Question: I am recieving the Encrypted data by server (BLOWFISH ALGORITHM) , I have to decrypt it by using blowfish algorithm in IOS.
you can donwload my code from here : <URL>
I am struggling from 2 days with this task , I try lot of links and find few useful :
1. Blowfish Source code
2. How to implement Blowfish algorithm in iOS
3. http://www.codeding.com/articles/blowfish-encryption-algorithm-for-iphone
In third link, i got ECB ( I have to decrypt using ECB). but this code also not gives correct output after decryption.
I am using a online tool for testing and this shows correct output : <URL>
'''
Key = 20zE1E47BE57$51
Input value is = aed5c110d793f850521a4dd3a56a70d9
Algorithm = BLOWFISH
Mode = ECB
Decode the input using= Hexa
output = aYzY1380188405 ( this is correct output which i want)
'''
and I am getting : 1aAhOC/o1iAF
Here is my code :
'''
//Mode selected by default in nib: "ECB"
NSString *modeString = [encryptionModeControl titleForSegmentAtIndex:encryptionModeControl.selectedSegmentIndex];
BlowfishAlgorithm *blowFish = [BlowfishAlgorithm new];
[blowFish setMode:[BlowfishAlgorithm buildModeEnum:modeString]];
[blowFish setKey:key];
[blowFish setInitVector:initVector];
[blowFish setupKey];
NSString *cipherText = cipherTextView.text;
NSString *plainText = [blowFish decrypt:cipherText];
NSLog(@"cipher-text: %@", cipherText);
NSLog(@"plain-text: %@", plainText);
'''
Note : Server side data is Encrypted using BLOWFISH in ECB mode, and converted to hexadecimal notation.

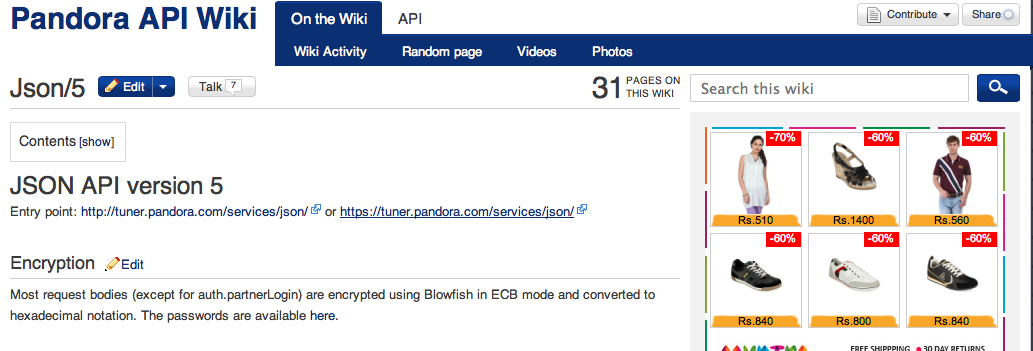
Answer: 1) Source of Blowfish routines from David Madore: <URL>
Pls note that in this source .h part should be separated from the .c file.
2) To use Pandora API we have to use the passwords given by its wiki page here:
<URL>
Currently decrypt password is: '20zE1E47BE57$51'
3) Use this code snippet (standing on great programmers' shoulders) - original Pandora API implementation is here: <URL>
In AppDelegate.h (for simplicity)
'''
#define PARTNER_DECRYPT "20zE1E47BE57$51"
...
-(NSData*) PandoraDecrypt:(NSString*) string;
'''
In AppDelegate.m
'''
static char h2i[256] = {
['0'] = 0, ['1'] = 1, ['2'] = 2, ['3'] = 3, ['4'] = 4, ['5'] = 5, ['6'] = 6,
['7'] = 7, ['8'] = 8, ['9'] = 9, ['a'] = 10, ['b'] = 11, ['c'] = 12,
['d'] = 13, ['e'] = 14, ['f'] = 15
};
static void appendByte(unsigned char byte, void *_data) {
NSMutableData *data = (__bridge NSMutableData*) _data;
NSLog(@"pre: %@", data);
[data appendBytes:&byte length:1];
NSLog(@"post: %@", data);
}
-(NSData*) PandoraDecrypt:(NSString*) string {
struct blf_ecb_ctx ctx;
NSMutableData *mut = [[NSMutableData alloc] init];
Blowfish_ecb_start(&ctx, FALSE, (unsigned char*) PARTNER_DECRYPT,
sizeof(PARTNER_DECRYPT) - 1, appendByte,
(__bridge void*) mut);
const char *bytes = [string cStringUsingEncoding:NSASCIIStringEncoding];
int len = [string lengthOfBytesUsingEncoding:NSASCIIStringEncoding];
int i;
for (i = 0; i < len; i += 2) {
NSLog(@"%c, %c, %d, %d", bytes[i], bytes[i+1], h2i[(int) bytes[i]] * 16, h2i[(int) bytes[i + 1]]);
Blowfish_ecb_feed(&ctx, h2i[(int) bytes[i]] * 16 + h2i[(int) bytes[i + 1]]);
}
Blowfish_ecb_stop(&ctx);
return mut;
}
'''
And you can use this like:
'''
- (BOOL)application:(UIApplication *)application didFinishLaunchingWithOptions:(NSDictionary *)launchOptions
{
NSLog(@"%@", [NSString stringWithCString:[
[self PandoraDecrypt:@"aed5c110d793f850521a4dd3a56a70d9"] bytes]
encoding:NSASCIIStringEncoding]);
return YES;
}
'''
So it was mainly a research from my side, pls give credit to implementers of the Blowfish api and the pandora api ;-)
Also my NSLogs are for research purpose, it highlights how the decryption works.